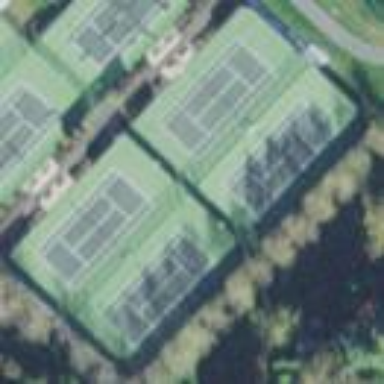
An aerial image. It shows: Tennis court on the leisure land pitch.